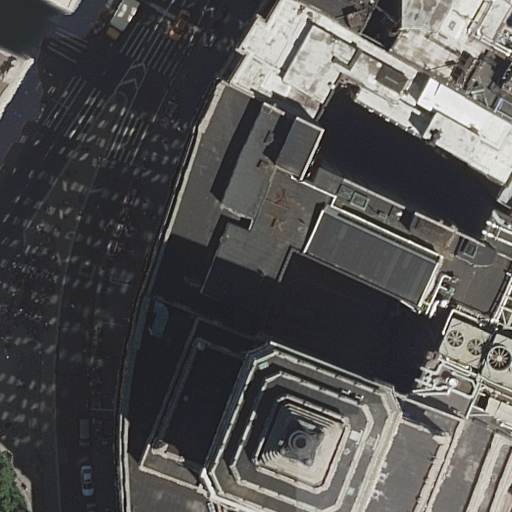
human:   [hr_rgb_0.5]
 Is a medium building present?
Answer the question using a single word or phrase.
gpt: yes

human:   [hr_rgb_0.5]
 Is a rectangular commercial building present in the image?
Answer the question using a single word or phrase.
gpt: no

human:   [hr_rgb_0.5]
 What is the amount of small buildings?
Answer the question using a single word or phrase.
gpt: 2

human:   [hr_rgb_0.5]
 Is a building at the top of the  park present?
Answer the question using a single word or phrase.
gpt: yes

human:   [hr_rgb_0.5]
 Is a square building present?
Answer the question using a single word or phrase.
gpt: no

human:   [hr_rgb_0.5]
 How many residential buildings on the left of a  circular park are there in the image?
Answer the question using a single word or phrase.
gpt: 0

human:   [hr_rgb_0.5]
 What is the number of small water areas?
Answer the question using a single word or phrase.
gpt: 0

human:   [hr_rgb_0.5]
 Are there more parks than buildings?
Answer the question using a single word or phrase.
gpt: no

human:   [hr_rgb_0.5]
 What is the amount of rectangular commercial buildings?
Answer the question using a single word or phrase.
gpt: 0

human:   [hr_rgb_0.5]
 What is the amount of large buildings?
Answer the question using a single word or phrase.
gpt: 3

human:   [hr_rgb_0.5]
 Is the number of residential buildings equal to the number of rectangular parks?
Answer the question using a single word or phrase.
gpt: no

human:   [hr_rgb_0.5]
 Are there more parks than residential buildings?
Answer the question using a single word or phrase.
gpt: no

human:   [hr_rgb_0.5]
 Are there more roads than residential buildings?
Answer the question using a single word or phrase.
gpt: yes

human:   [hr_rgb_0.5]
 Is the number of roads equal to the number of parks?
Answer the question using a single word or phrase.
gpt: no

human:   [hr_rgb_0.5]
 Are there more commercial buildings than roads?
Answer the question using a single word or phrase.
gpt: no

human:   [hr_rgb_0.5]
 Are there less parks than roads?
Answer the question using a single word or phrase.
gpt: yes

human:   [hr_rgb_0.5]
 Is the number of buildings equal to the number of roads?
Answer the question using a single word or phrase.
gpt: no

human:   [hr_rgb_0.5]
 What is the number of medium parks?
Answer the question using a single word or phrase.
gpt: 0

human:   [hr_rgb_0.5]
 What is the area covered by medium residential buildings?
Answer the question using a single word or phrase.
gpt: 338m2

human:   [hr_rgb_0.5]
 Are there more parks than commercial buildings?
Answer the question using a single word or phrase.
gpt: yes

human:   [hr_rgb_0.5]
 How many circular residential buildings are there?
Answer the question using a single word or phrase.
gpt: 0

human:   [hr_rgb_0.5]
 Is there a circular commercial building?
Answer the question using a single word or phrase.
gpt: no

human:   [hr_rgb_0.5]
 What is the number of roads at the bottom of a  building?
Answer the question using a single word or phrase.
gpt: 8

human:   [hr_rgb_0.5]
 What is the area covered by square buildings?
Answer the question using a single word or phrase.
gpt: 0m2

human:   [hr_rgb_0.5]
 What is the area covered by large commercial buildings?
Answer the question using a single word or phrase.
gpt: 0m2

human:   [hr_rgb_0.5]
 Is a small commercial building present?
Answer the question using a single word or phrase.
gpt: no

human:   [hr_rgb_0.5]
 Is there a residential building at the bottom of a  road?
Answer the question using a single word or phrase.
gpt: yes

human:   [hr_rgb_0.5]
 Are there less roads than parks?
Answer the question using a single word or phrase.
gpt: no

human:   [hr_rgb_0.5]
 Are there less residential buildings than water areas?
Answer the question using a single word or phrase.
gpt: no

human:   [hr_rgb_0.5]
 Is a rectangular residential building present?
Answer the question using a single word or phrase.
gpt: yes

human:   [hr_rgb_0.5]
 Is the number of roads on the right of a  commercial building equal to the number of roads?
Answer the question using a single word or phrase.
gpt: no

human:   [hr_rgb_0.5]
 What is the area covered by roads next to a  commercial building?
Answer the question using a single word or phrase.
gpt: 0m2

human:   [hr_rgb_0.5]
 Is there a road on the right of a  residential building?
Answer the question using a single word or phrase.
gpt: yes

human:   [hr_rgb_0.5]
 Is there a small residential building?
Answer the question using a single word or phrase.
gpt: yes

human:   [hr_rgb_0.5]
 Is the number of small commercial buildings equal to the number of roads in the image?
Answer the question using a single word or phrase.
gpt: no

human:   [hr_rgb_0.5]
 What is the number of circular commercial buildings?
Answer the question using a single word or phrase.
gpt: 0